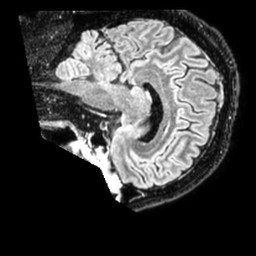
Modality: FLAIR
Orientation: sagittal
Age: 62
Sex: male
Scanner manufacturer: philips
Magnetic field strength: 1.5 T
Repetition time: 4.8 s
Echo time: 0.3625 s